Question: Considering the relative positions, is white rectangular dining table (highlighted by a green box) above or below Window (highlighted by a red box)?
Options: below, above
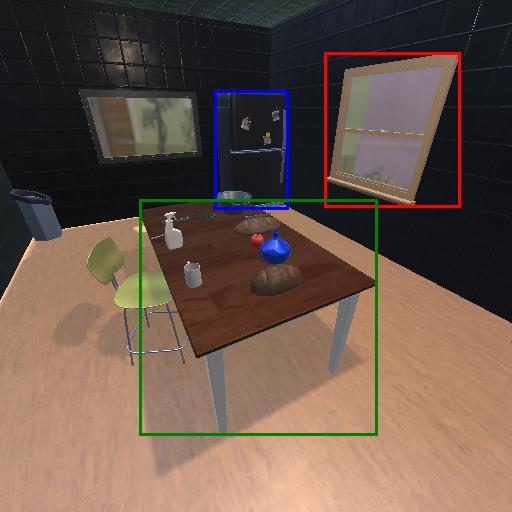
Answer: below